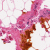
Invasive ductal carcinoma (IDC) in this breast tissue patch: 0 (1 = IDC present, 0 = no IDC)